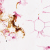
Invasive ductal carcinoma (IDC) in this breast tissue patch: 0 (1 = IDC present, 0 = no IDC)